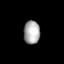
Tissue: lung
Cell type: Fibroblasts
Senescence score: 0.6209
Nuclear area (px): 369
Mean DAPI intensity: 171.734